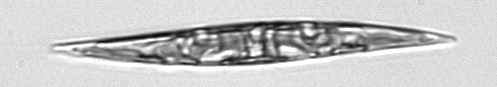
Label: Pleurosigma